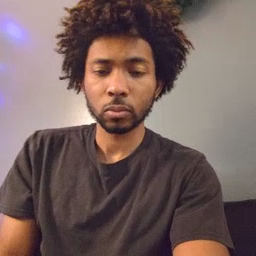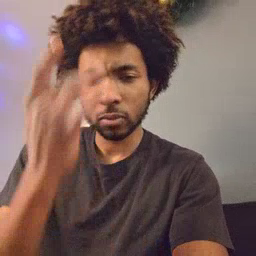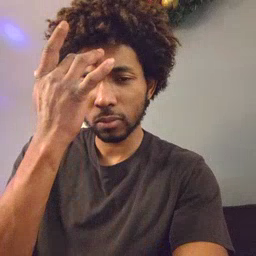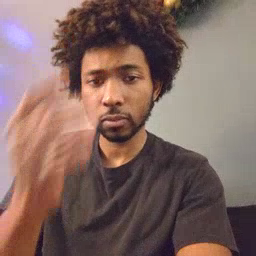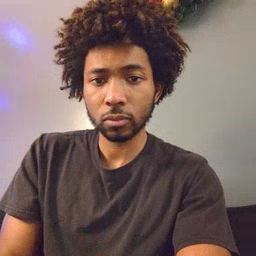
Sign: sick